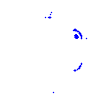
Particle: kaon